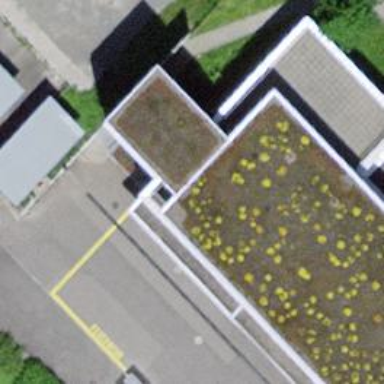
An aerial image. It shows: School.